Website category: sports
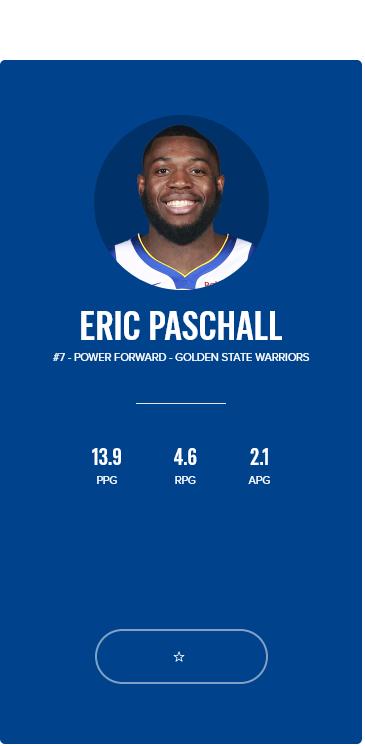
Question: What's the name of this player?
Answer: ERIC PASCHALL

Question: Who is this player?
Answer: ERIC PASCHALL

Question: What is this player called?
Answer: ERIC PASCHALL

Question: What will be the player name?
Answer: ERIC PASCHALL

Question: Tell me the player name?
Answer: ERIC PASCHALL

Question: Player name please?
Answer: ERIC PASCHALL

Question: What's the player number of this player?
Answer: #7

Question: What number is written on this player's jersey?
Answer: #7

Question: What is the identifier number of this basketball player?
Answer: #7

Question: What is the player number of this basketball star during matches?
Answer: #7

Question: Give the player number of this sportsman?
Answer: #7

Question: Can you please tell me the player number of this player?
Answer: #7

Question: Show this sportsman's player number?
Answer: #7

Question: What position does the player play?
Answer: POWER FORWARD

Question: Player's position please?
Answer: POWER FORWARD

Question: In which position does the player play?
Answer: POWER FORWARD

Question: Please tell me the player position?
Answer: POWER FORWARD

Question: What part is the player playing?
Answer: POWER FORWARD

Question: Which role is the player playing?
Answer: POWER FORWARD

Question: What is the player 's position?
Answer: POWER FORWARD

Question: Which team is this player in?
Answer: GOLDEN STATE WARRIORS

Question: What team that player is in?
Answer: GOLDEN STATE WARRIORS

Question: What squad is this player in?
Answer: GOLDEN STATE WARRIORS

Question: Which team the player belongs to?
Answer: GOLDEN STATE WARRIORS

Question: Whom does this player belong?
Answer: GOLDEN STATE WARRIORS

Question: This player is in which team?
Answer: GOLDEN STATE WARRIORS

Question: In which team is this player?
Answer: GOLDEN STATE WARRIORS

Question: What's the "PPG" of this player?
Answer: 13.9

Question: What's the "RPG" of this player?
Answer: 4.6

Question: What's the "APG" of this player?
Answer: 2.1

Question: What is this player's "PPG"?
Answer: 13.9

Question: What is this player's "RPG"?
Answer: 4.6

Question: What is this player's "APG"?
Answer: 2.1

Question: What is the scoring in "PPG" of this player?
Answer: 13.9

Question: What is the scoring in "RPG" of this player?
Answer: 4.6

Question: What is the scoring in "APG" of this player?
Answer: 2.1

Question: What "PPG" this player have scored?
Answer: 13.9

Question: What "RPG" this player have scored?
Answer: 4.6

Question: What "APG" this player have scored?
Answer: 2.1

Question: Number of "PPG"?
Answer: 13.9

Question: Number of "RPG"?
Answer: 4.6

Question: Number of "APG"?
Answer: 2.1

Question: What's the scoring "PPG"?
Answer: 13.9

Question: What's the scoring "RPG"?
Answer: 4.6

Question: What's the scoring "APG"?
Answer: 2.1